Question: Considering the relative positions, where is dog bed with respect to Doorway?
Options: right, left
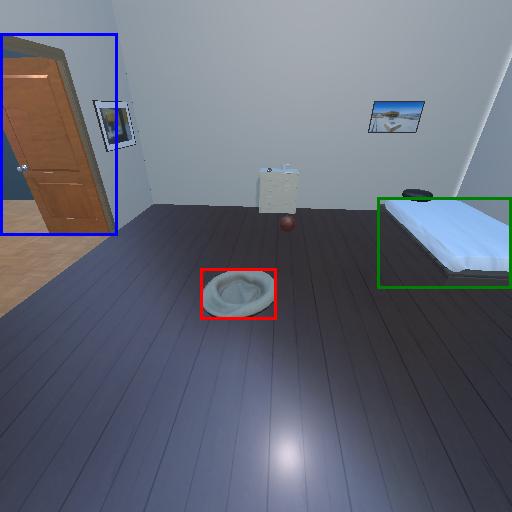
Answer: right